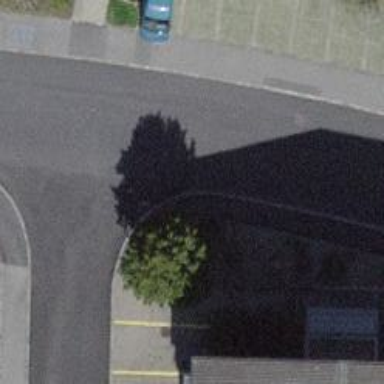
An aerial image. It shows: Kerb serving as barrier.